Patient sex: F
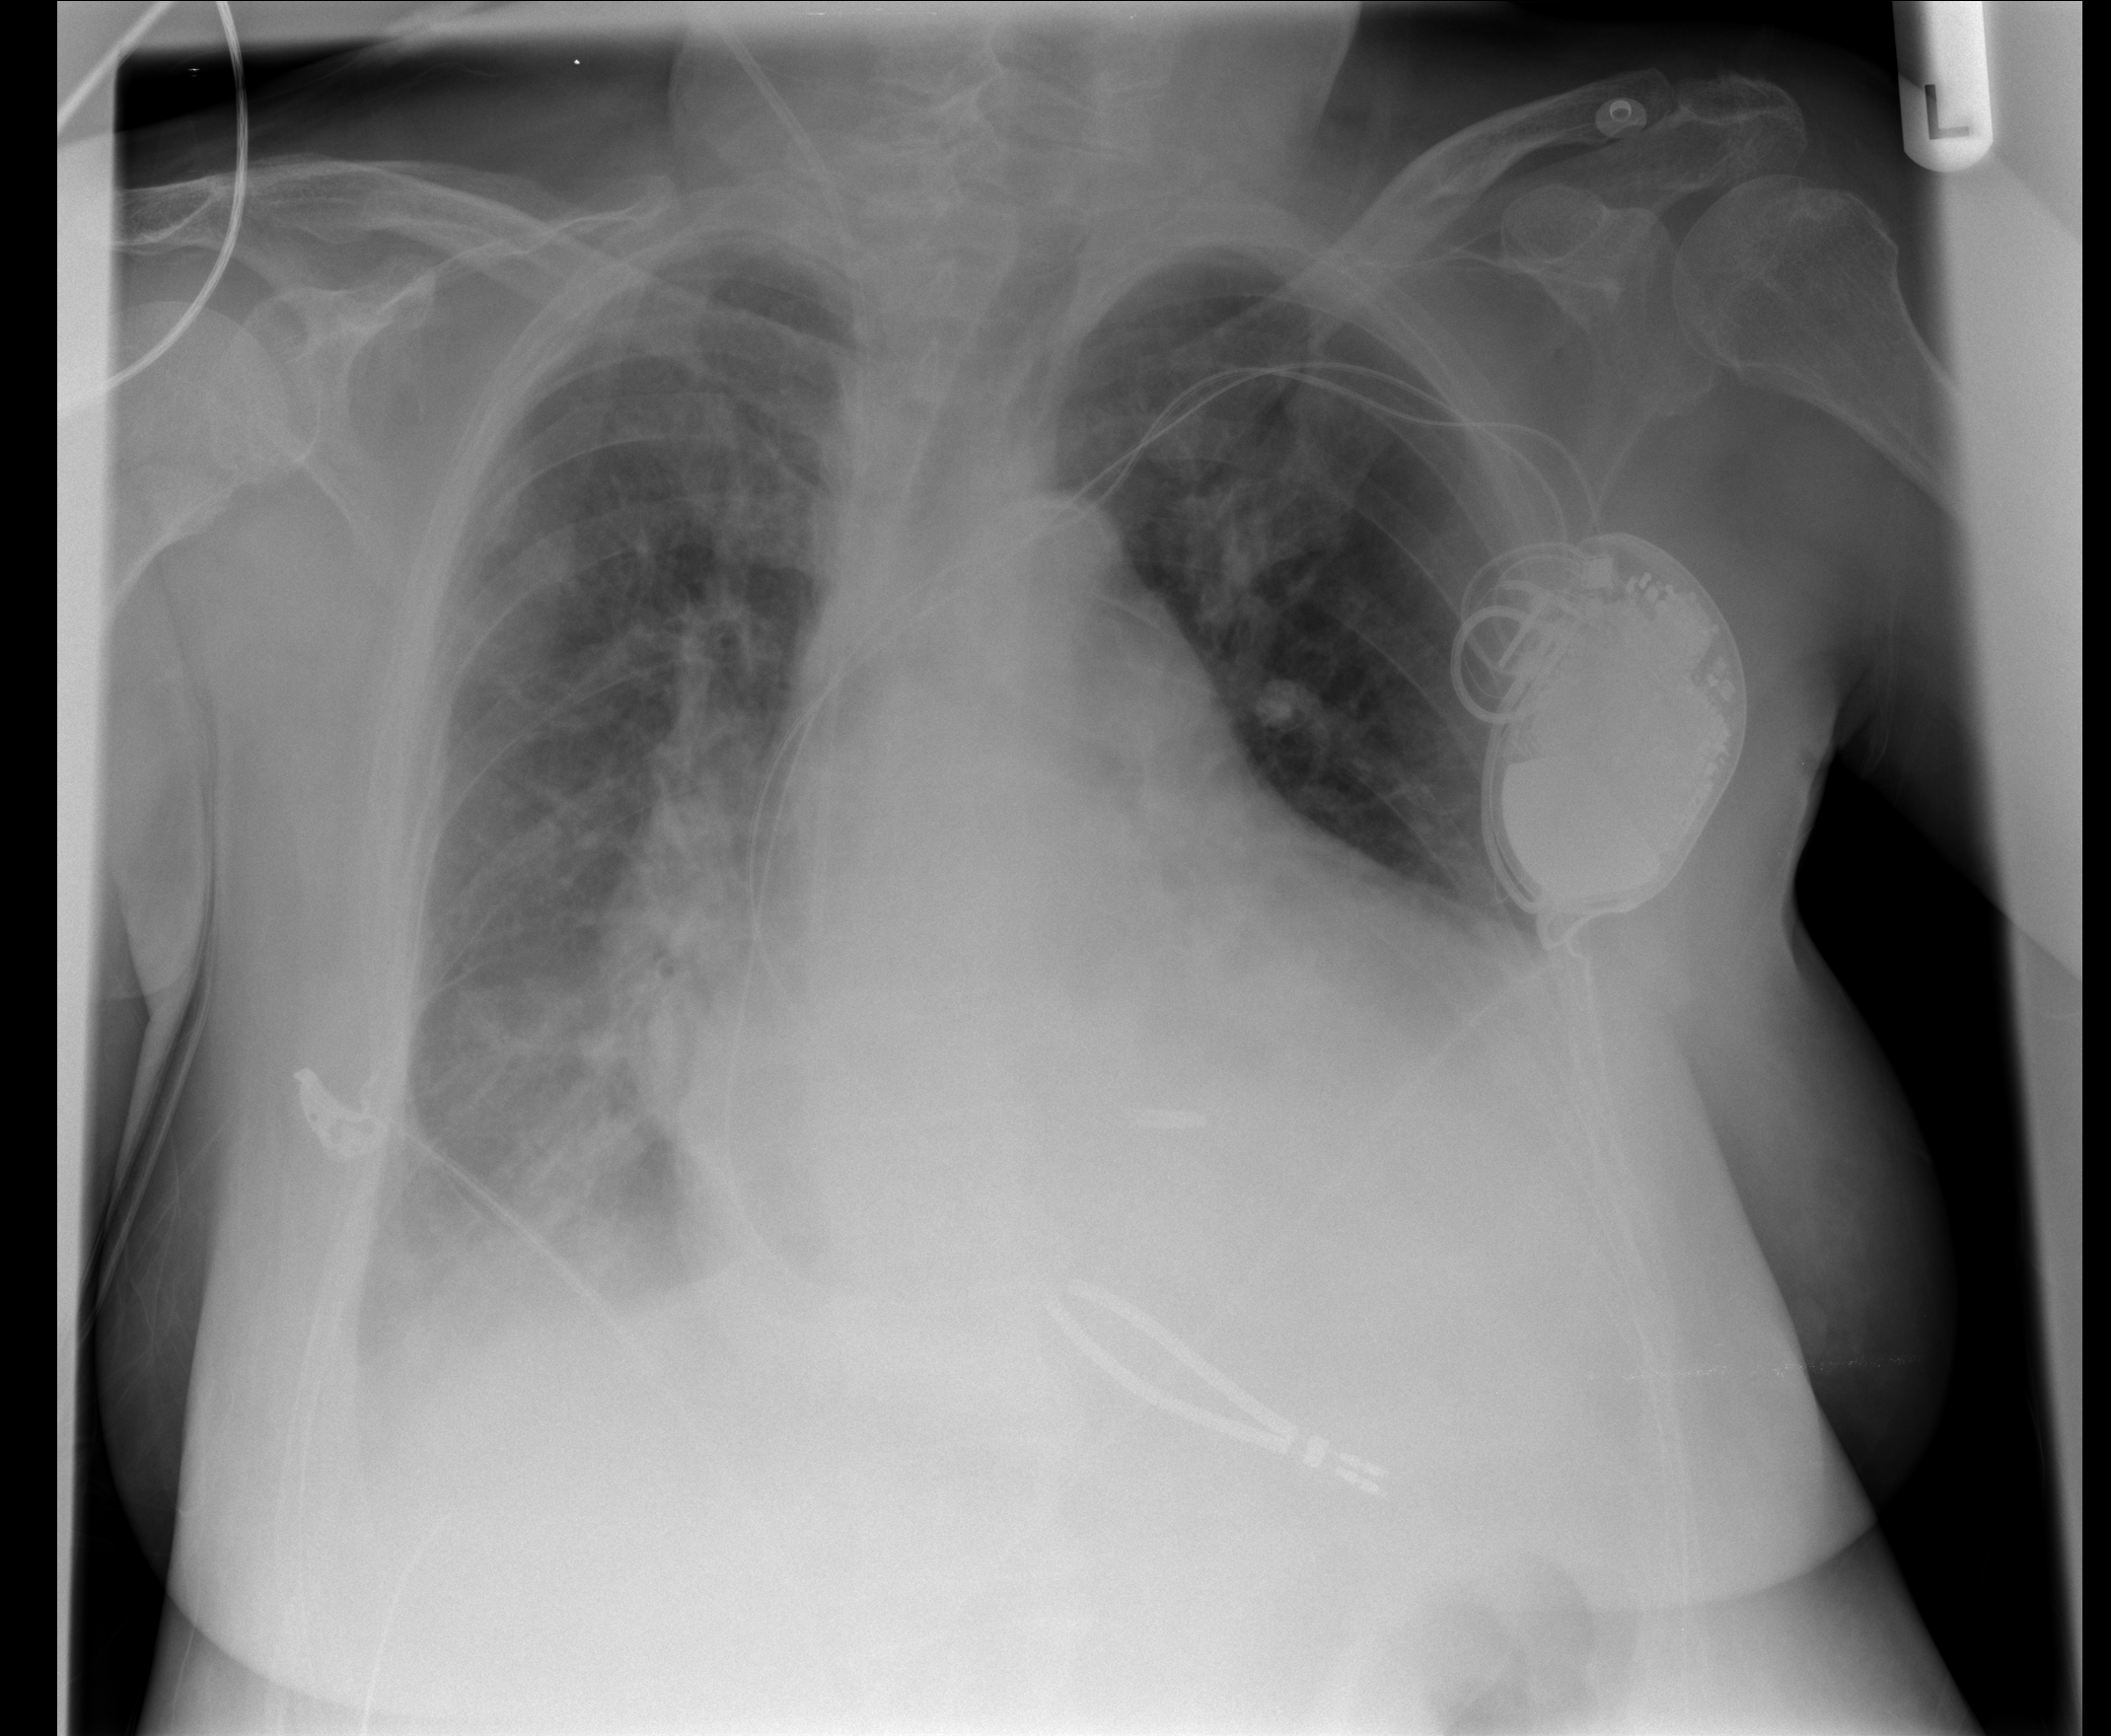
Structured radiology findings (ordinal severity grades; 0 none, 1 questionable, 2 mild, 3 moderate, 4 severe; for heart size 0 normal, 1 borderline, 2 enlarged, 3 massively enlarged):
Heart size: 3
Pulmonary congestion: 2
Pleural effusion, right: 2
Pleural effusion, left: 2
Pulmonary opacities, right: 2
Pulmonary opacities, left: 1
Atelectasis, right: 3
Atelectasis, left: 1